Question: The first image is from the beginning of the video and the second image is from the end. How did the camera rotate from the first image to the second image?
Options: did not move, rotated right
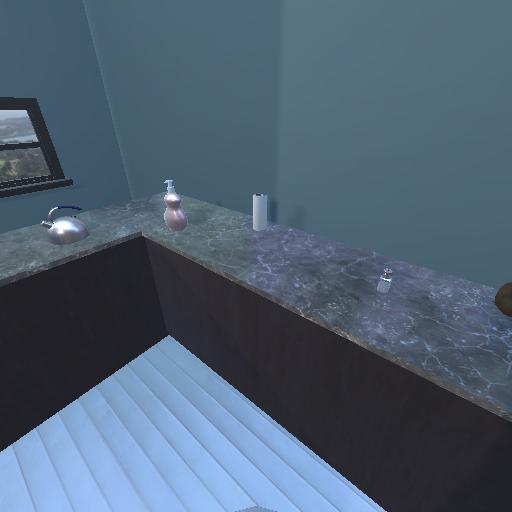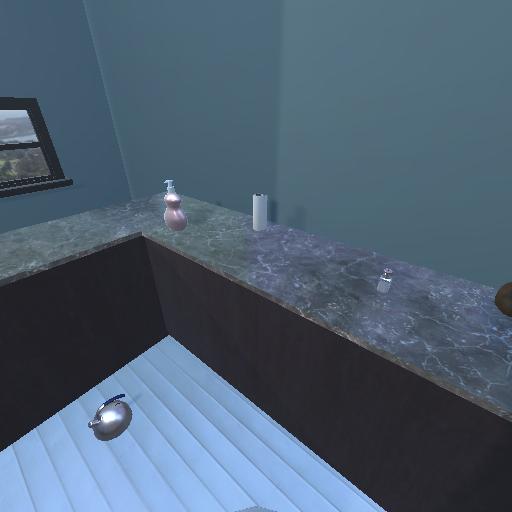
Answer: did not move